Interaction volume radius: 5 \u00c5
Interaction volume height: 20 \u00c5
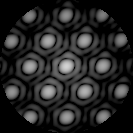
Disorder parameter: 0.0328